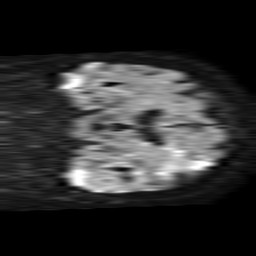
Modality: TRACE
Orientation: coronal
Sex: female
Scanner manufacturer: philips
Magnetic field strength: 1.5 T
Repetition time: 4.6 s
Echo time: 0.08631 s